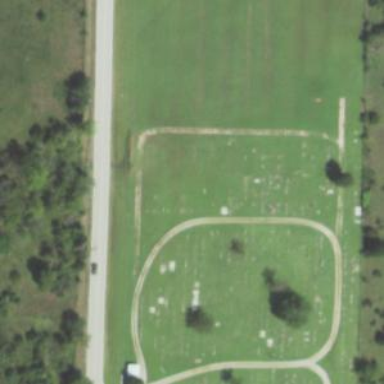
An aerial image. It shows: Cemetery.